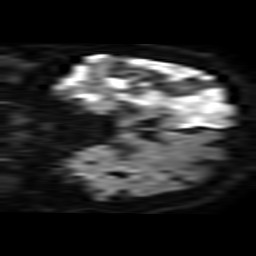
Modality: TRACE
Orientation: coronal
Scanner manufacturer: philips
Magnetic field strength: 3 T
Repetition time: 3.8 s
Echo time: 0.06134 s